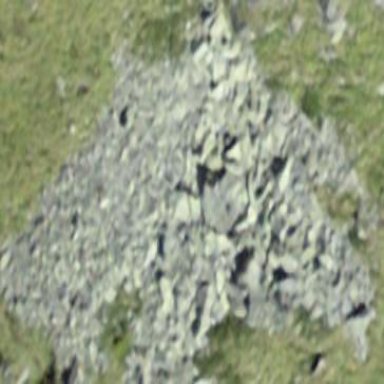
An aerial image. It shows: Natural scree.